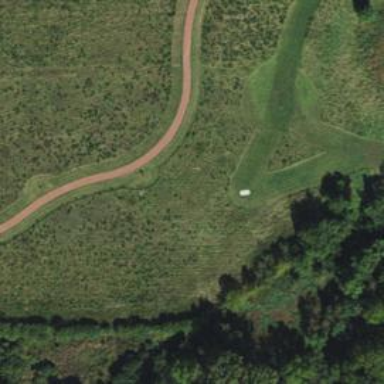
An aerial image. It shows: Disc golf tee.